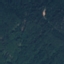
Land use / land cover class: Forest